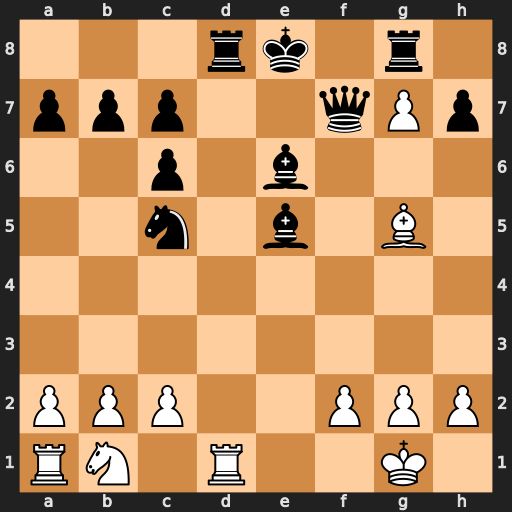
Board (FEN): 3rk1r1/ppp2qPp/2p1b3/2n1b1B1/8/8/PPP2PPP/RN1R2K1
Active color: w
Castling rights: -
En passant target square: -
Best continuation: Rxd8#